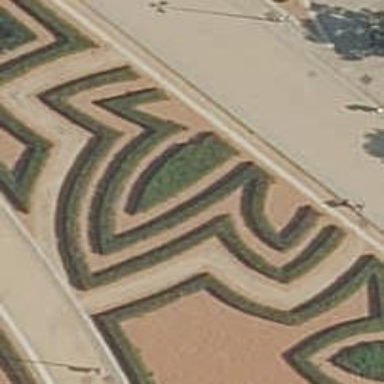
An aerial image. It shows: Hedge acting as barrier.